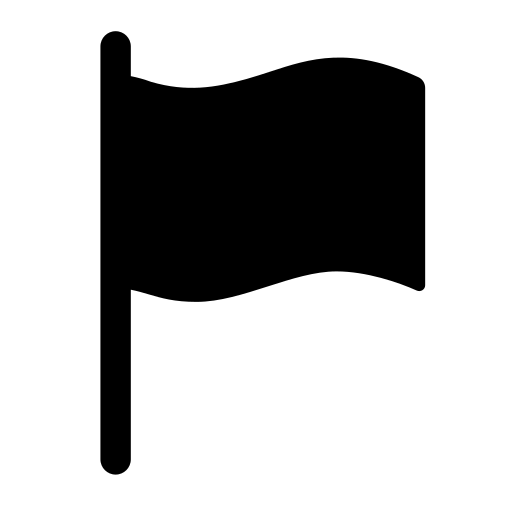
black flag high contrast